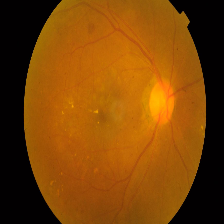
Diabetic retinopathy grade: Proliferative DR